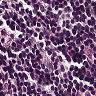
Metastatic tissue present: no